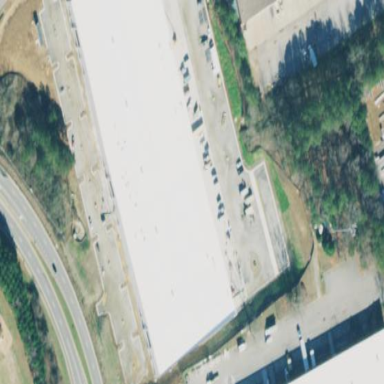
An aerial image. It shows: Warehouse building.